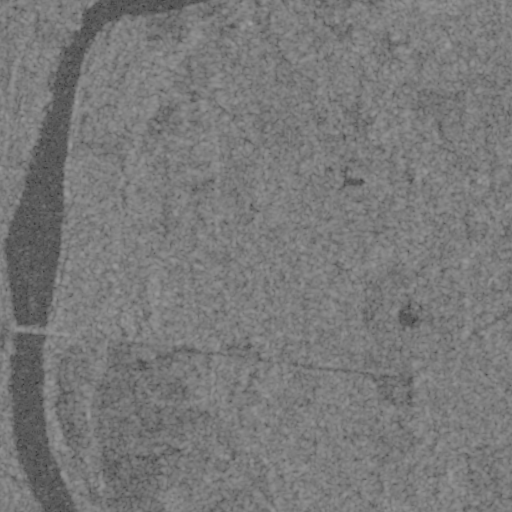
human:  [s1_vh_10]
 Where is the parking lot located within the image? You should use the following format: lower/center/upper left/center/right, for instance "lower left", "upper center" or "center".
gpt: The parking lot is located in the center left of the image.
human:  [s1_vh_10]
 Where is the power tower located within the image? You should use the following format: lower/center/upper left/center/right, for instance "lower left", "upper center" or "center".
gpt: The power tower is located in the upper left of the image.
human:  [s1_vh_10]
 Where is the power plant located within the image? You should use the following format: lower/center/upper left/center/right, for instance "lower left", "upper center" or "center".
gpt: There is no power plant in the image.

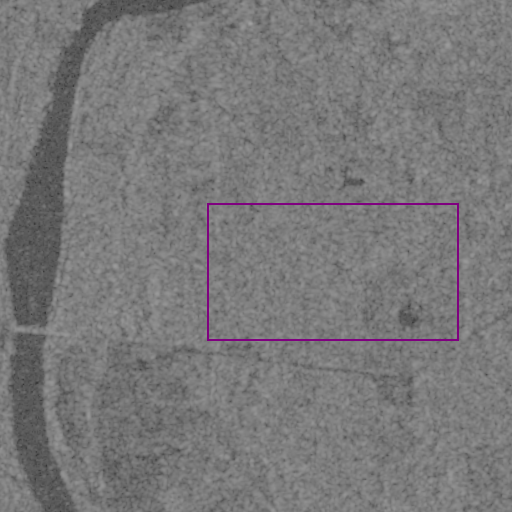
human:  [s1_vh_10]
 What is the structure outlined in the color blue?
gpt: There is no blue outline.
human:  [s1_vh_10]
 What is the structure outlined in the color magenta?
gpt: There is no structure outlined in magenta.